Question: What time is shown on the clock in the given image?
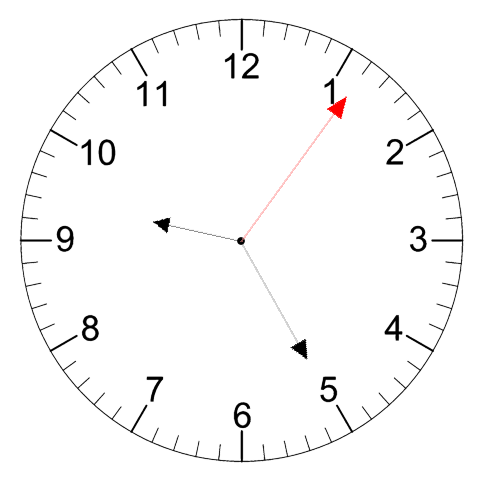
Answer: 09:25:06